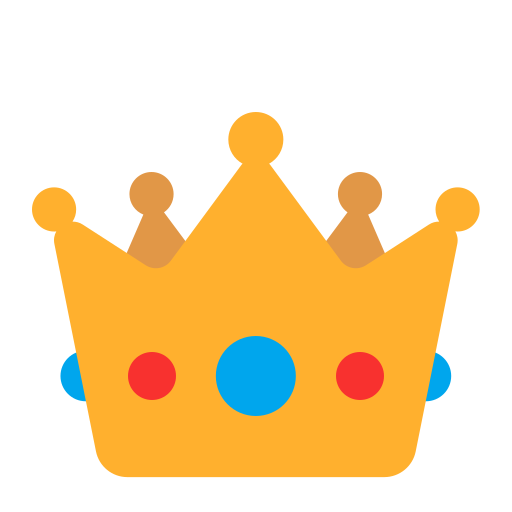
crown flat